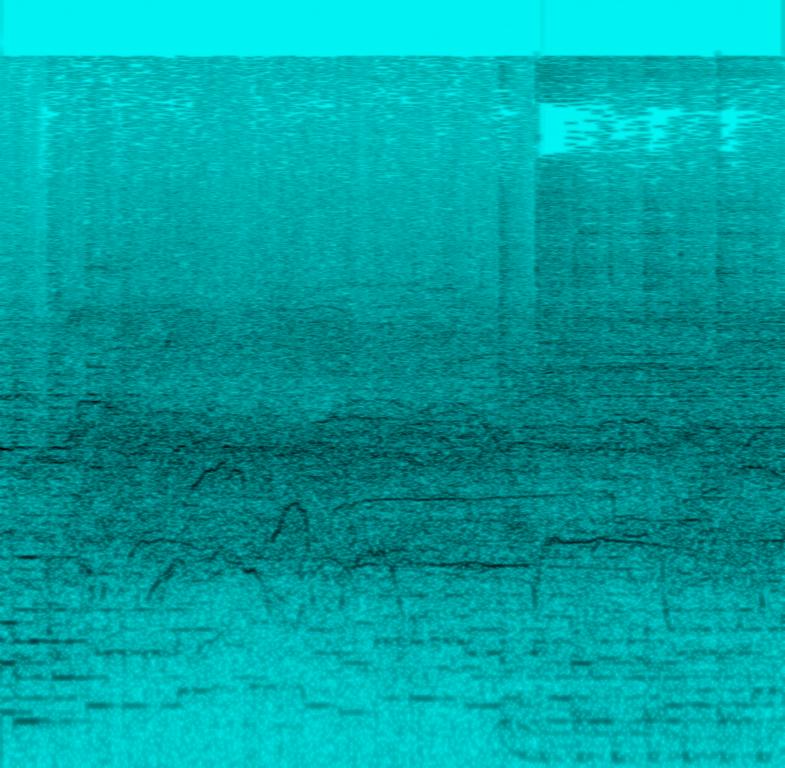
The low quality recording features a live performance of a pop rock song and it consists of flat male vocals counting down over addictive synth melody, energetic drums and groovy bass guitar. There are loud crowd screams in the background. It sounds distorted, loud and crushed, as it was probably recorded with a phone, but it is still energetic and exciting.